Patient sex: F
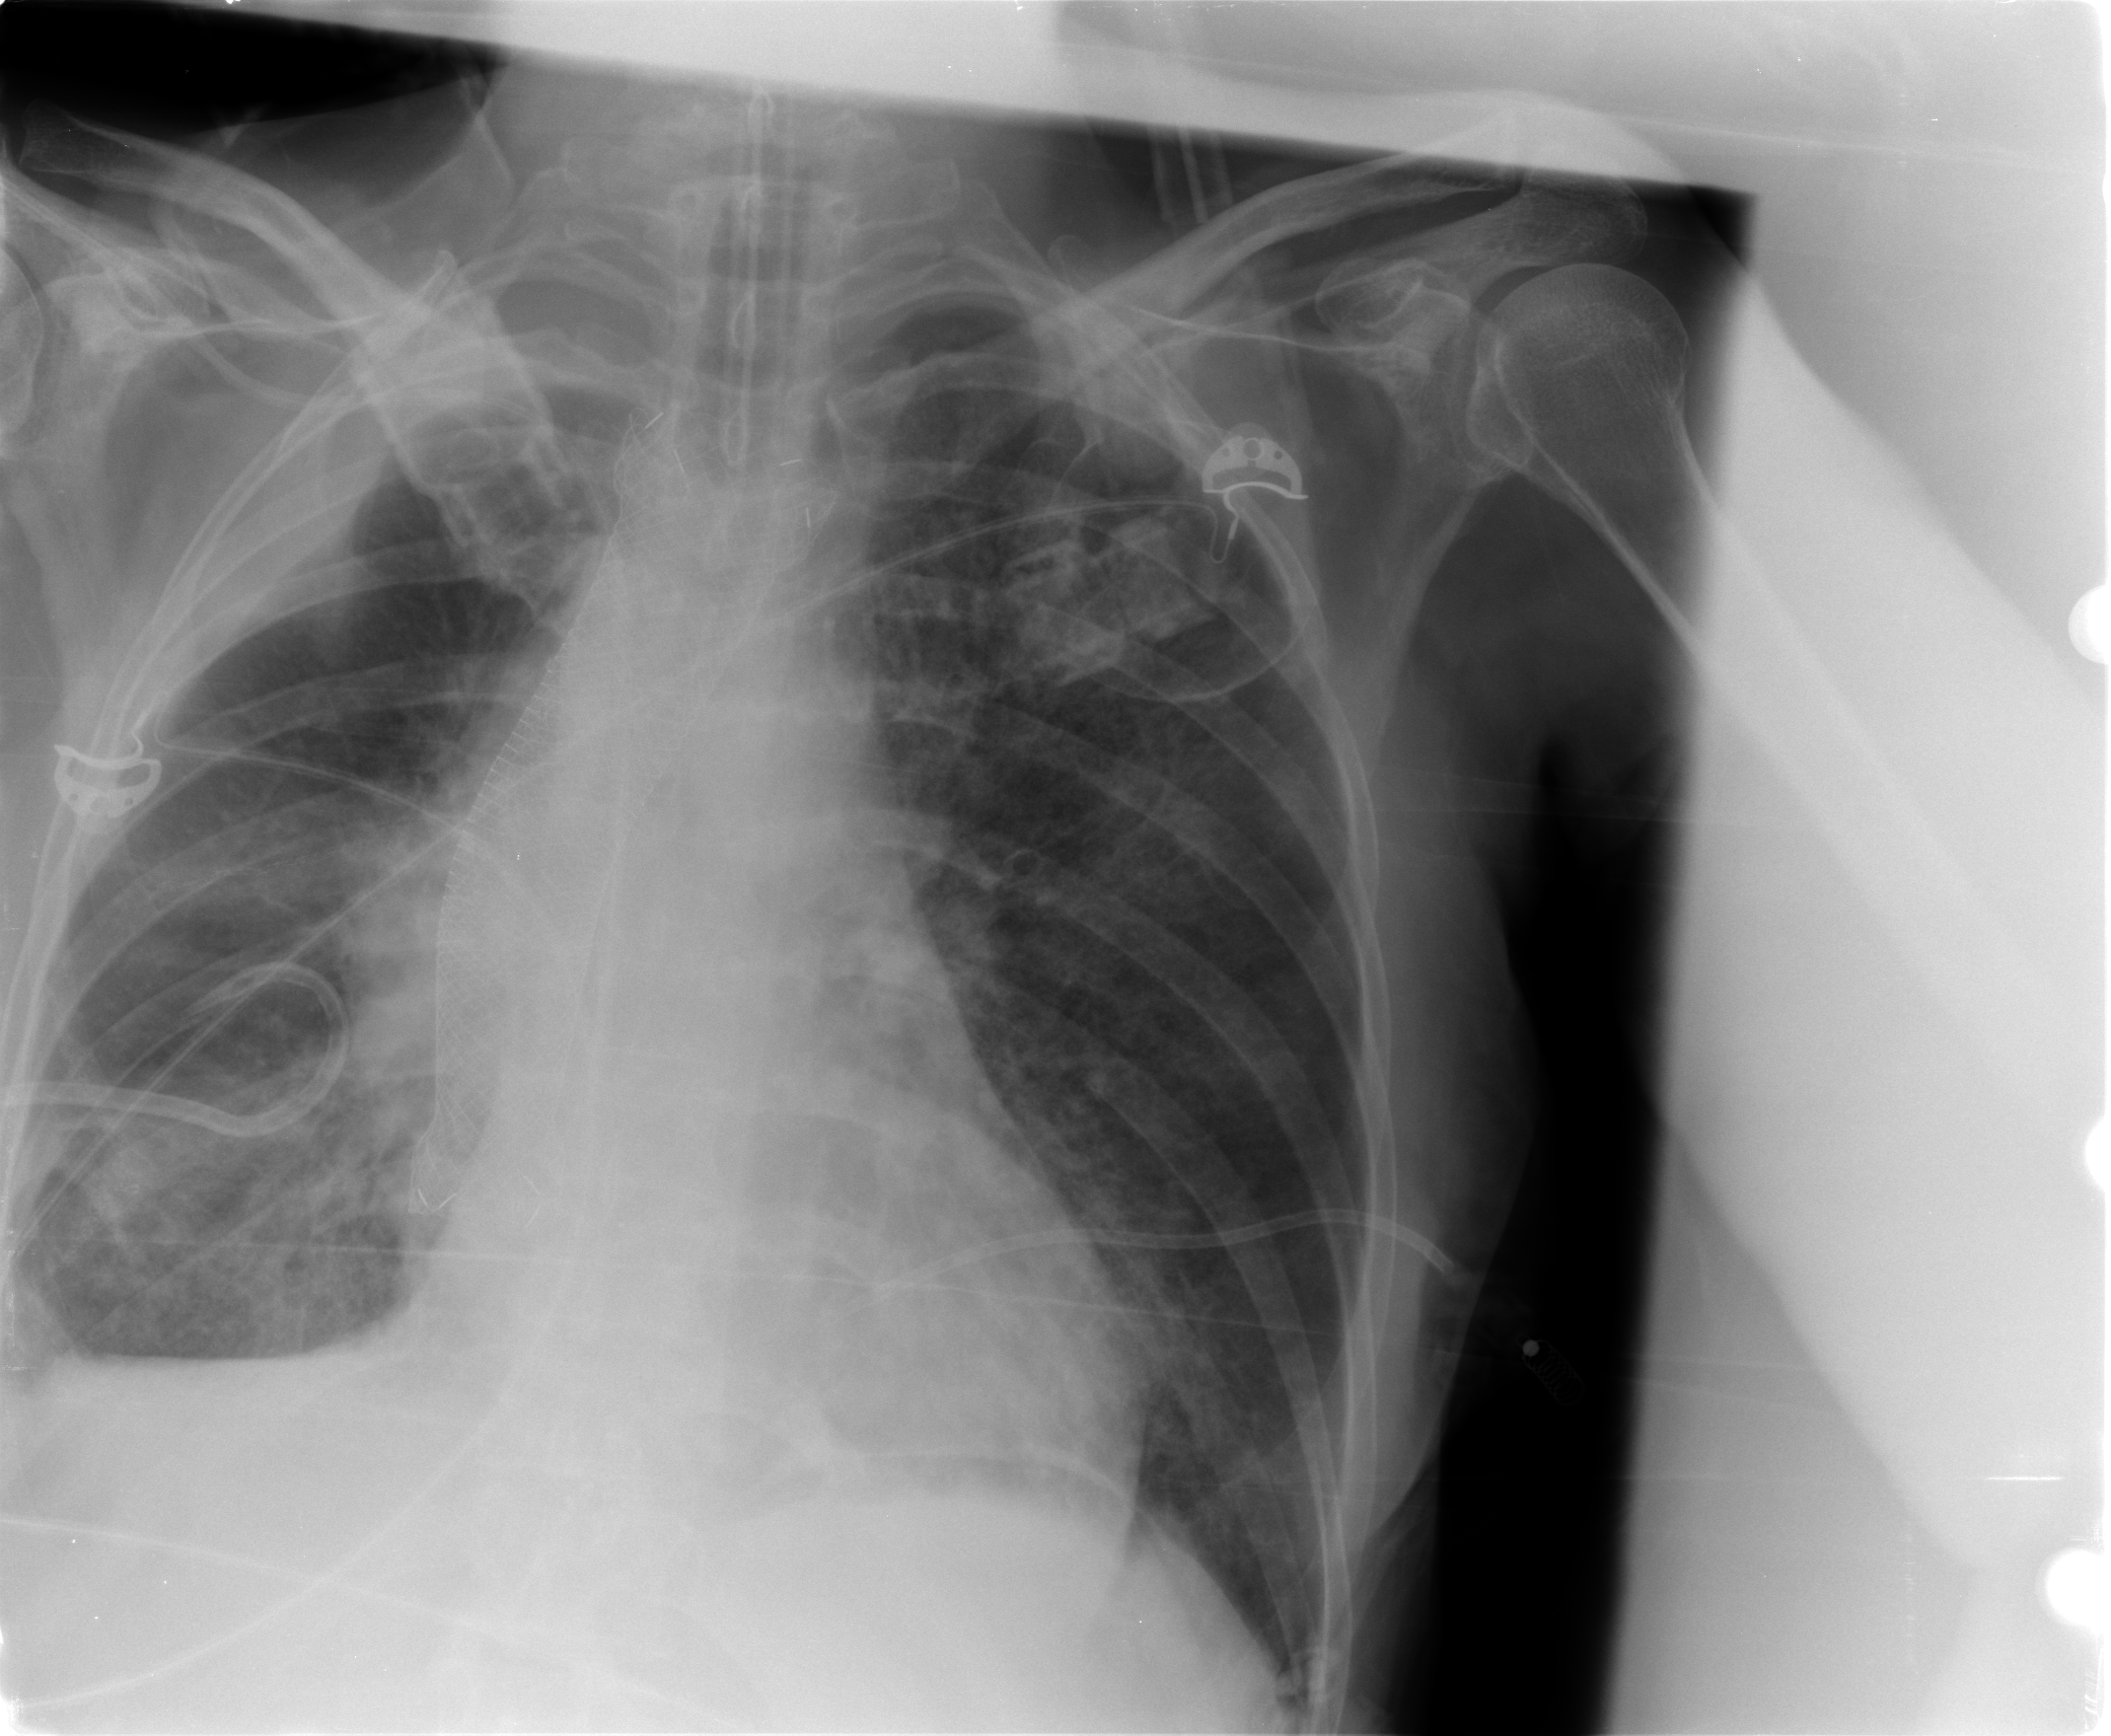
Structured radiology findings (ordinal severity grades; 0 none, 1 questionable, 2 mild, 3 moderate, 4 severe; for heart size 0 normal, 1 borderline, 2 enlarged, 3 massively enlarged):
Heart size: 0
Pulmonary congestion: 2
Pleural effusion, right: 2
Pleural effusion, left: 2
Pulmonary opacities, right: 2
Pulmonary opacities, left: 1
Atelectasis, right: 2
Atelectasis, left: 0